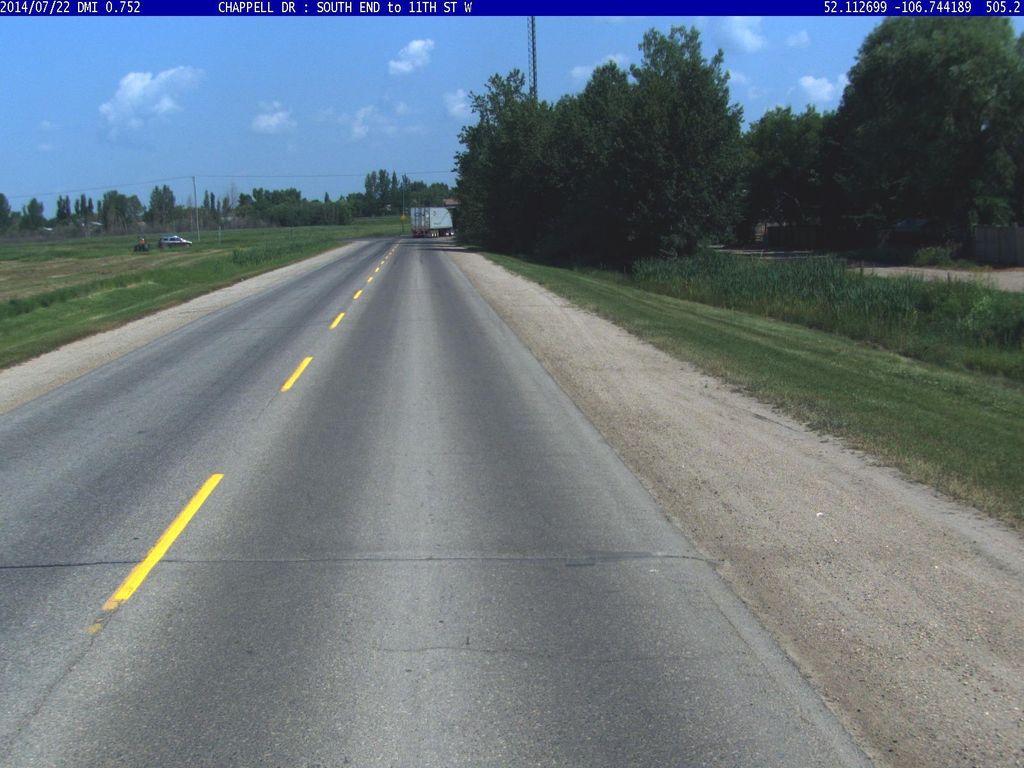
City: saskatoon